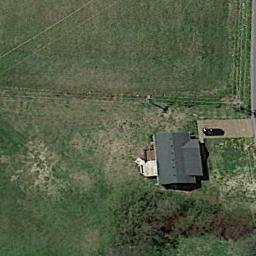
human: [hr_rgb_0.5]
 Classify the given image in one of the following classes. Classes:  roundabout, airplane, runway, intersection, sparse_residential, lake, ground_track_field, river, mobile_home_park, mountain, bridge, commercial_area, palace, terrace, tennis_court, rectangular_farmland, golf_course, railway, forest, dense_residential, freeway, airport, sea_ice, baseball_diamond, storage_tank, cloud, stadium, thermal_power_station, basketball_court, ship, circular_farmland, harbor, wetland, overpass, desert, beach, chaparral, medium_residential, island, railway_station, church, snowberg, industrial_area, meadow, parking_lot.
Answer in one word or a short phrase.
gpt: sparse_residential